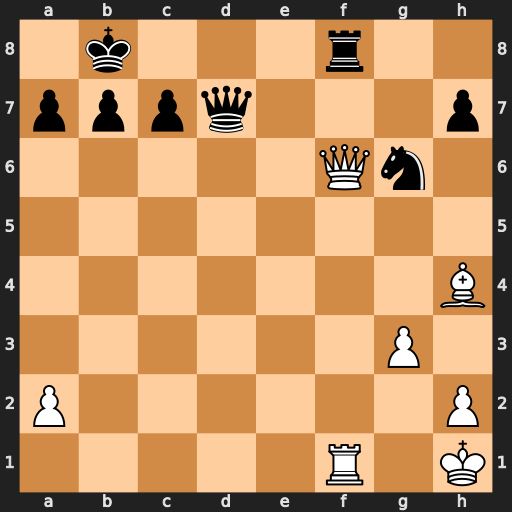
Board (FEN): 1k3r2/pppq3p/5Qn1/8/7B/6P1/P6P/5R1K
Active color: w
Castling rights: -
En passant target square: -
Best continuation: Qxf8+ Nxf8 Rxf8+